Interaction volume radius: 5 \u00c5
Interaction volume height: 20 \u00c5
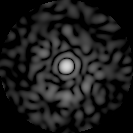
Disorder parameter: 0.8347